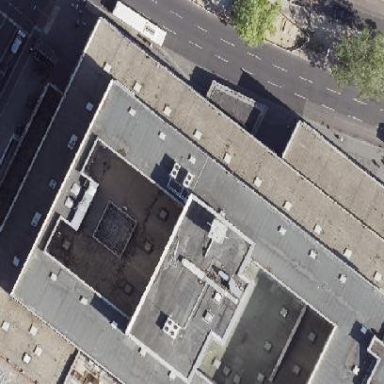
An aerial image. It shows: Commercial building with flat roof.